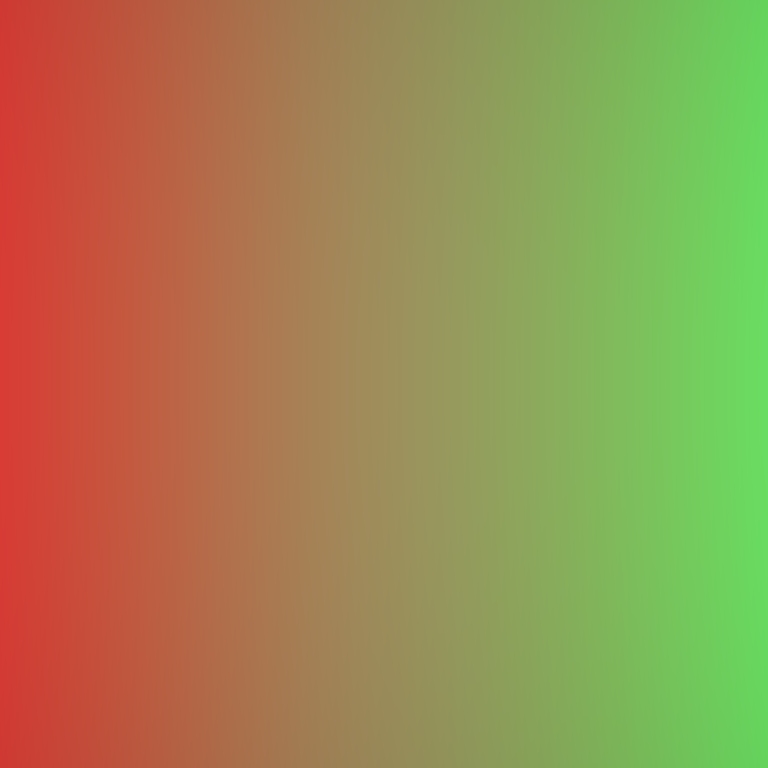
Abstract light effect, smooth gradient from red to green, calm atmosphere, soft blend, no room, no furniture, no objects.